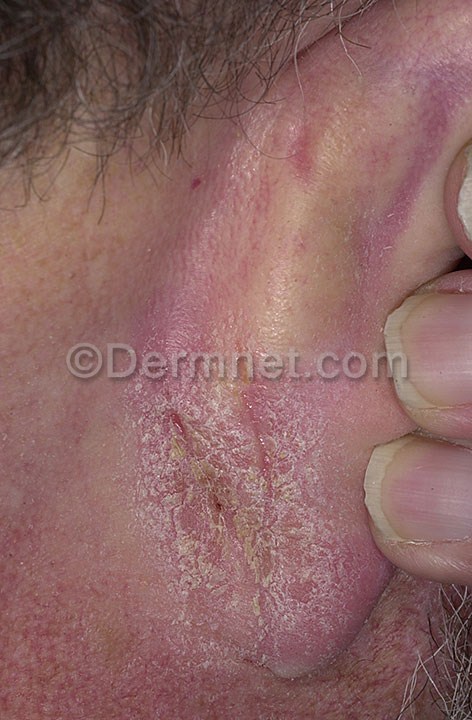
Disease: Eczema Photos